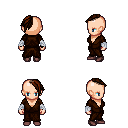
a pixel art fantasy rpg character, female body template, human, light skin, brown robe, metal pants, brown long mohawk hairstyle, white cloth bandages, maroon shoes, four views (front, back, left, right), 2x2 character sprite sheet, small pixel art, hard edges, no anti-aliasing